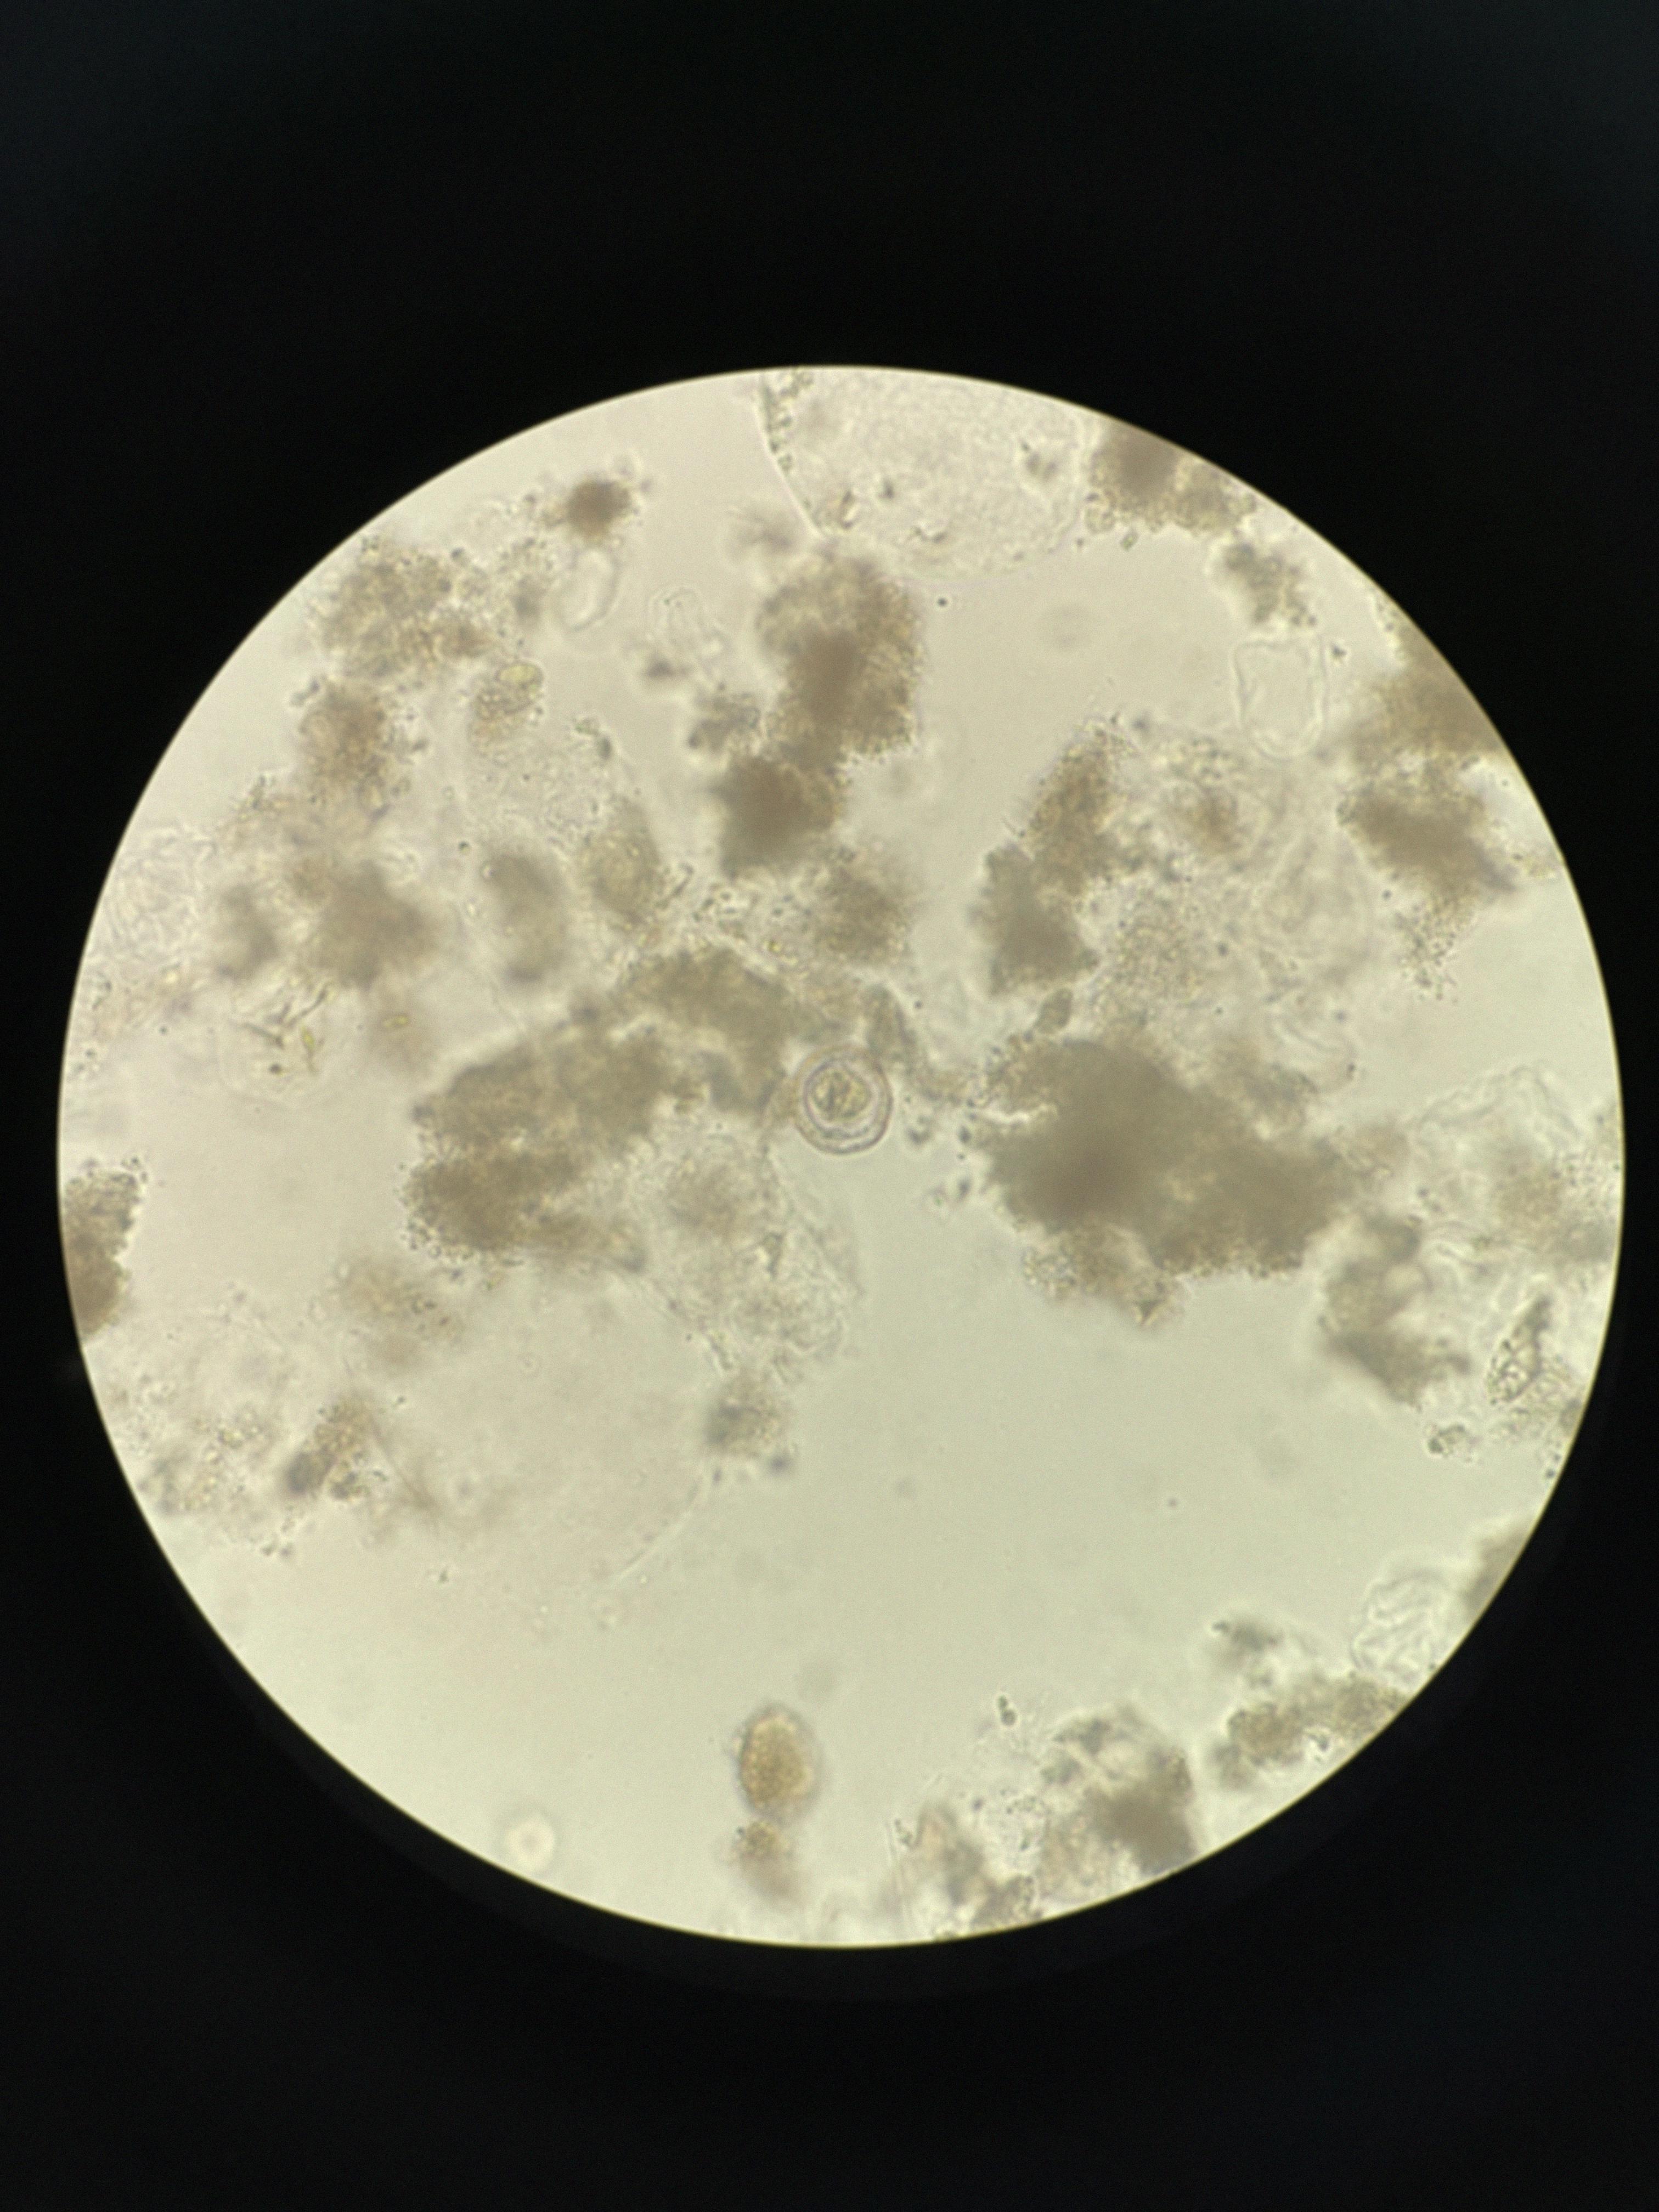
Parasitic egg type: Hymenolepis nana